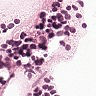
Metastatic tissue present: no